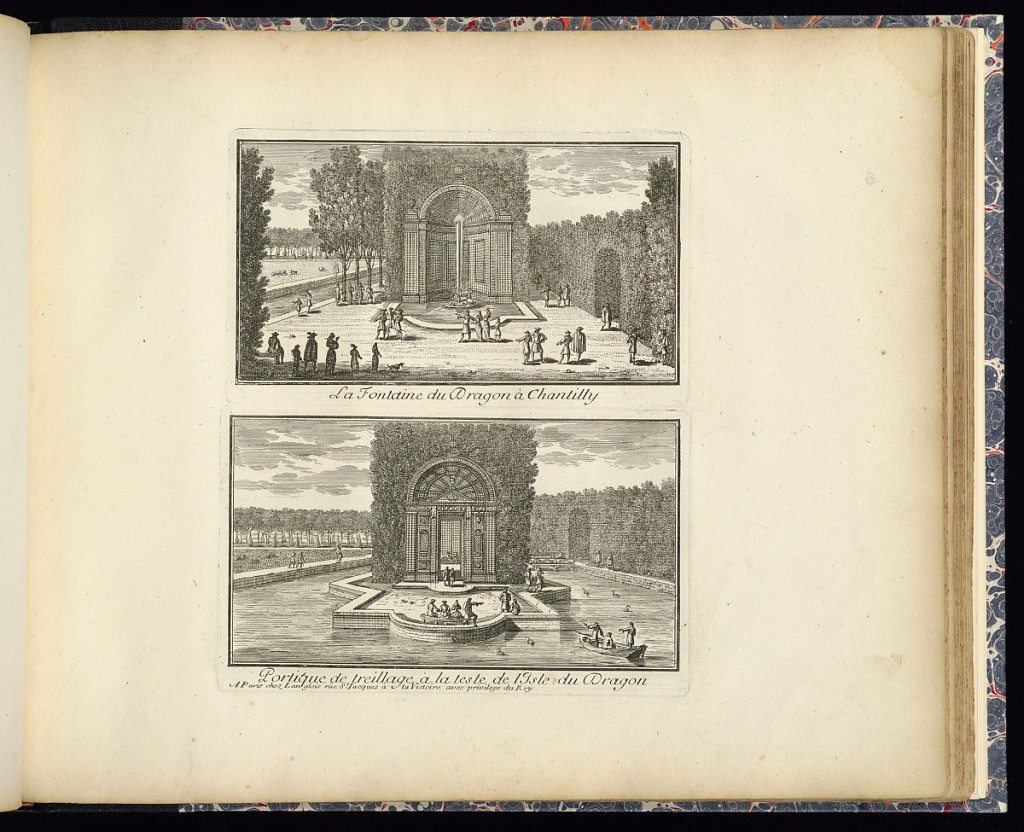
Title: La Fontaine du Dragon à Chantilly (Upper Plate)
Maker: Adam Perelle, French, 1638 – 1695
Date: late 17th century
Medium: Etching on laid paper
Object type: Print
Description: Two plates printed one above the other. Details from the gardens at Chantilly, featuring hedges, trees, fountains, and trellis/ lattice structures. The upper plate illustrates a fountain framed with a sculpture and jet of water framed by a lattice arched niche. The lower plate illustrates an island within a large basin with a trellis gate leading to an interior with hedge walls. Figures throughout the grounds. The plates are titled.